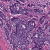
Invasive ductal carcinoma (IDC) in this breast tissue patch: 0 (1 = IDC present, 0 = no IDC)